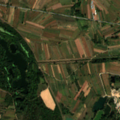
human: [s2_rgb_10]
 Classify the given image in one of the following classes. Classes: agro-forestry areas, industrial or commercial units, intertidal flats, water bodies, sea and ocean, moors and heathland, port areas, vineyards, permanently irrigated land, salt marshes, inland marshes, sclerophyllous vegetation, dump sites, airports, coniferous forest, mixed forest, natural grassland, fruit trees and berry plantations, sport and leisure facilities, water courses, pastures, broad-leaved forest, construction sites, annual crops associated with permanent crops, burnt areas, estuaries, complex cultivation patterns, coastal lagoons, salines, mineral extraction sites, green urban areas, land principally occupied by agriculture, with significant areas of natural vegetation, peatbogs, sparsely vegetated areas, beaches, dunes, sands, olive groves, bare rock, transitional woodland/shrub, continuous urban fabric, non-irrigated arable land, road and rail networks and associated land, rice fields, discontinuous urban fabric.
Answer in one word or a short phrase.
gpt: mineral extraction sites, non-irrigated arable land, complex cultivation patterns, land principally occupied by agriculture, with significant areas of natural vegetation, inland marshes, water courses